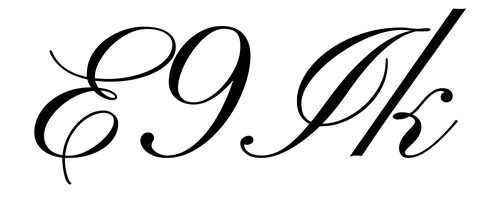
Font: PinyonScript-Regular